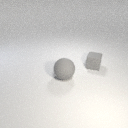
large gray rubber sphere to the left of small gray rubber cube